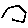
Label: hexagon